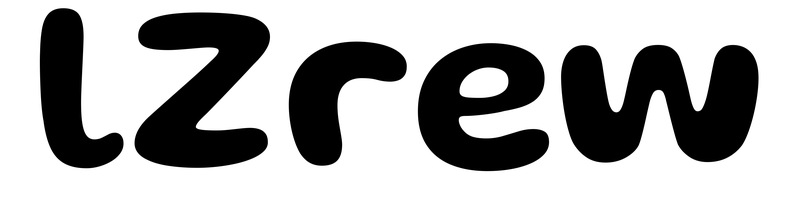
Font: Gluten_SemiBold